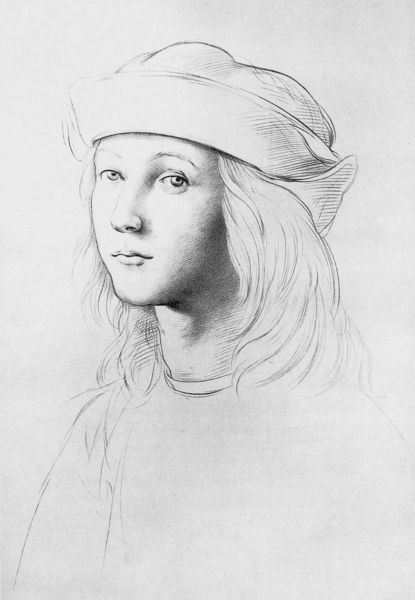
Titel: Raffael, sogenanntes Selbstbildnis; maßstabsgleiche Nachzeichnung / Lithografie von Ludwig Zöllner
Künstler: J. D. Passavant
Institution: Oxford, Ashmolean Museum
Schlagwörter: schatten, mädchen, haar, hut, licht, mund, nase, profil, skizze, zeichnung, malerei, blond, kappe, mütze, augen, gesicht, hals, portrait, porträt, haare, kind, lippen, papier, junge, schraffur, radierung, halbprofil, schraffierung, bleistifft, raffael, halsausschnitt, paiert